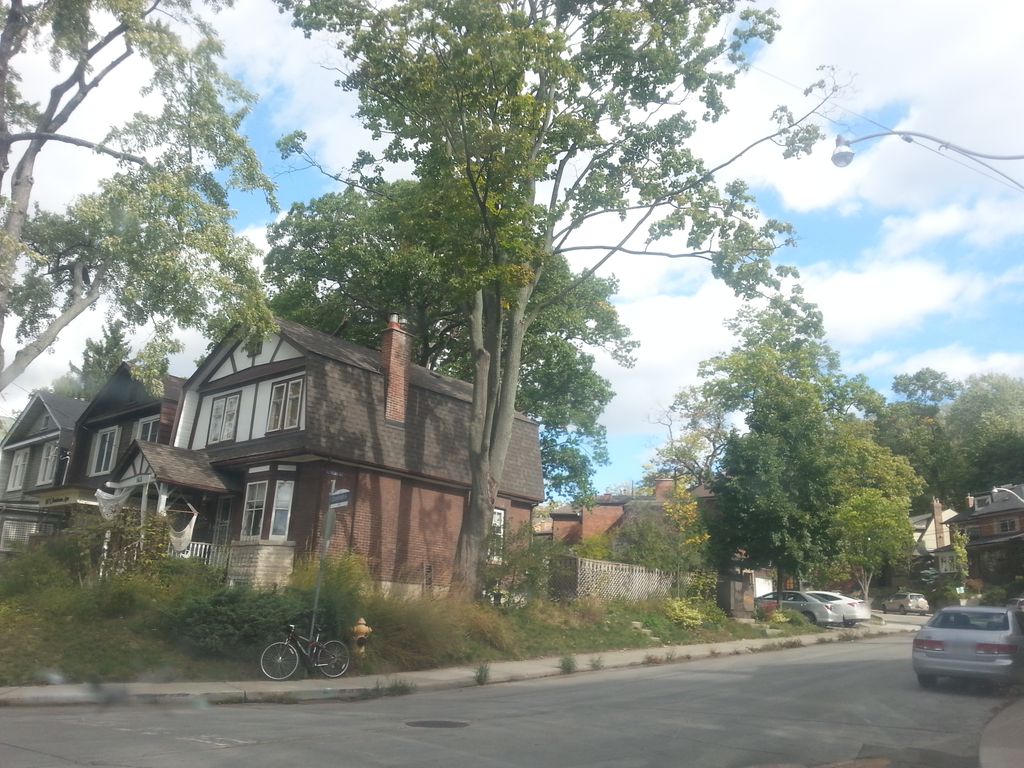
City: toronto